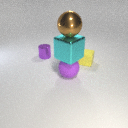
small yellow rubber cube behind large purple rubber sphere